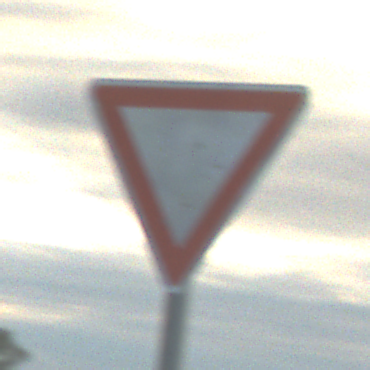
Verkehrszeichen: VorfahrtGewaehren
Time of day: SunriseSunset
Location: Outdoor (RoadRail)
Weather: PartlyCloudy
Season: NotSpecified
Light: Natural